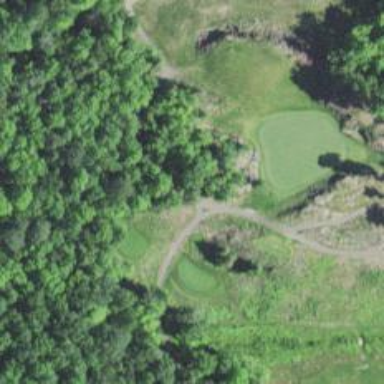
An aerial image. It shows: Golf cartpath that is also road path.